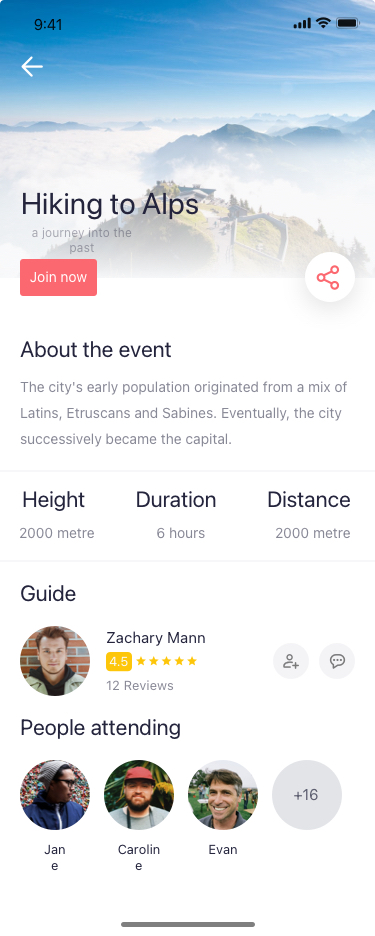
Text in this UI design:
The city's early population originated from a mix of Latins, Etruscans and Sabines. Eventually, the city successively became the capital.
About the event
2000 metre
Height
6 hours
Duration
2000 metre
Distance
Hiking to Alps
a journey into the past
Join now
Zachary Mann
12 Reviews
4.5
Guide
People attending
Jane
Caroline
Evan
+16